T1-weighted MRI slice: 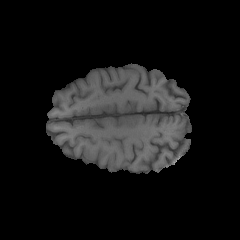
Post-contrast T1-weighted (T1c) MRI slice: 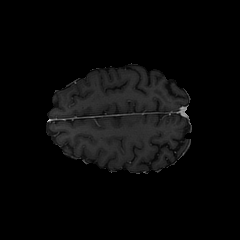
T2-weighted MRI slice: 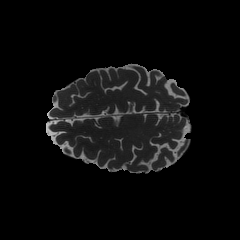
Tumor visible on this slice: no